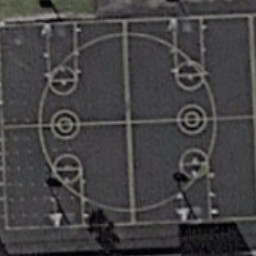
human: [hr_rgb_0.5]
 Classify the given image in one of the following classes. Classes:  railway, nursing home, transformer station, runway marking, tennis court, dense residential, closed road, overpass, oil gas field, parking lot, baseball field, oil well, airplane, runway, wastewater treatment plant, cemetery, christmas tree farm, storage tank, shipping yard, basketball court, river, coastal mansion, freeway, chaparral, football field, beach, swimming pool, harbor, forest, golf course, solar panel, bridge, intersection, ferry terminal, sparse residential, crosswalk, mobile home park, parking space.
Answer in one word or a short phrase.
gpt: basketball court